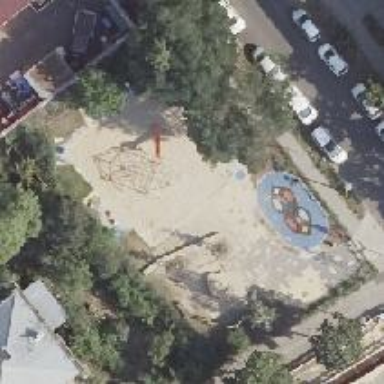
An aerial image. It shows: Playground surrounded by fence.